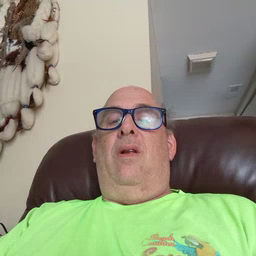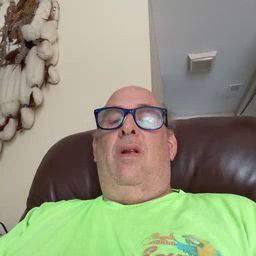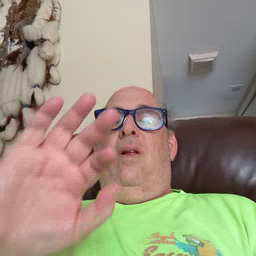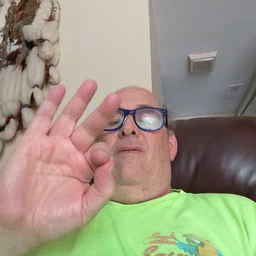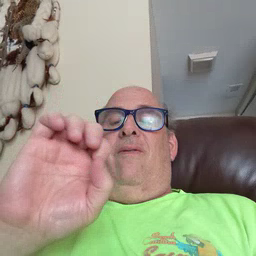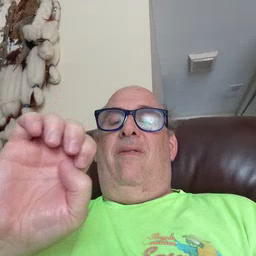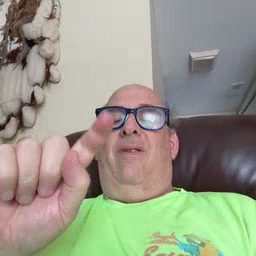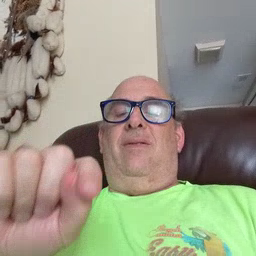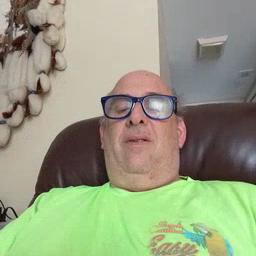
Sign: feet